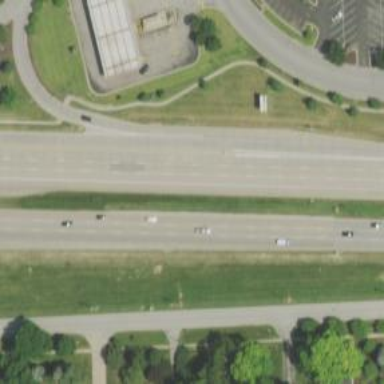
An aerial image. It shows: Primary highway.